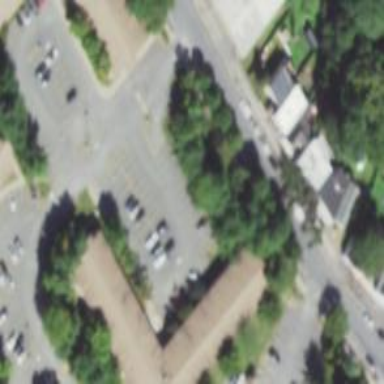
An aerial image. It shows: Parking area with surface.